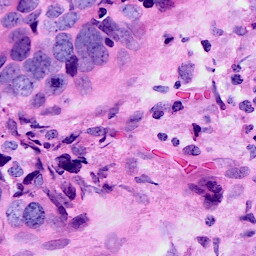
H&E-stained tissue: Breast